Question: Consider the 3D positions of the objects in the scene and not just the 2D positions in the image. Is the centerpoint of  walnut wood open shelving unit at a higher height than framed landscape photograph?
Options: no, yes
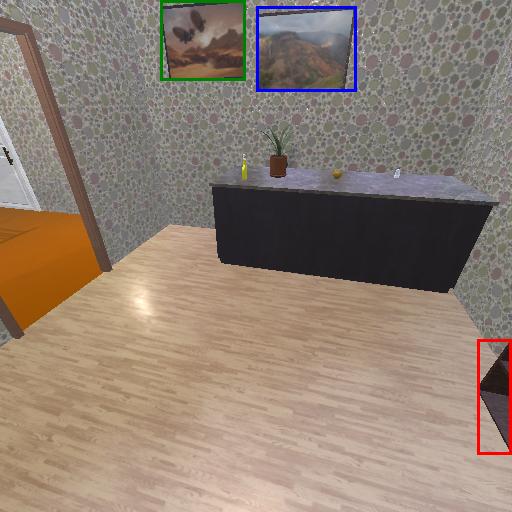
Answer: no